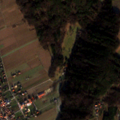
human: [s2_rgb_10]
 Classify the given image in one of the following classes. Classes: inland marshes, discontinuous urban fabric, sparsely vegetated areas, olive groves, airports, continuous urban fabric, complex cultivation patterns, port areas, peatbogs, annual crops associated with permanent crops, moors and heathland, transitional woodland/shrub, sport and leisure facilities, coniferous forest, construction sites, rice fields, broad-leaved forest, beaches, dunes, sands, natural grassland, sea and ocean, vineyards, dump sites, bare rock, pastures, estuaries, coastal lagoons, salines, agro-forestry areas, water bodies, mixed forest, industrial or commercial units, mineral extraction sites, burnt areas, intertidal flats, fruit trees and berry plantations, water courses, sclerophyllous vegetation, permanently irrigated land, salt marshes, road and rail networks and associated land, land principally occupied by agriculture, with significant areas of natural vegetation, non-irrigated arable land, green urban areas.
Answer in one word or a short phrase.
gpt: discontinuous urban fabric, non-irrigated arable land, complex cultivation patterns, land principally occupied by agriculture, with significant areas of natural vegetation, mixed forest